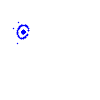
Particle: electron